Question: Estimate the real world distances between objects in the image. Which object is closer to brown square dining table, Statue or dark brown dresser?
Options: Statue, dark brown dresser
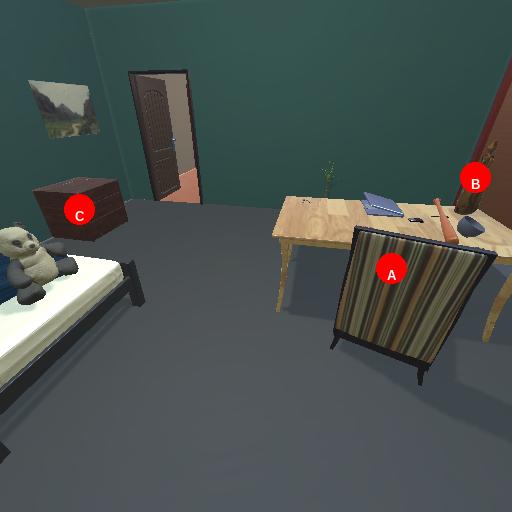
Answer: Statue